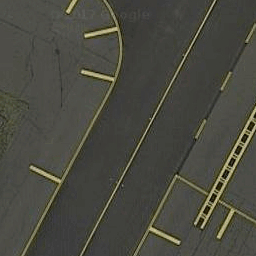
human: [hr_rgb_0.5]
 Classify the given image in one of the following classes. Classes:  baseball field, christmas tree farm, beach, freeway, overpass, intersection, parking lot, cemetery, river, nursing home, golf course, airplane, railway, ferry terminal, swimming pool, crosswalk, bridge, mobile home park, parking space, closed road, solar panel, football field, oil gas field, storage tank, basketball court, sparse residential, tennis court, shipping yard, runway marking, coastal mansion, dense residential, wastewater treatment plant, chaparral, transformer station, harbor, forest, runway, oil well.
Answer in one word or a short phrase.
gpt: runway marking